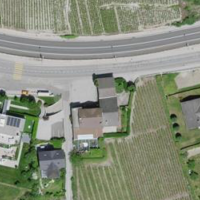
EUNIS habitat code: 54
Species observed at this site:
Cirsium vulgare
Lamium amplexicaule